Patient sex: M
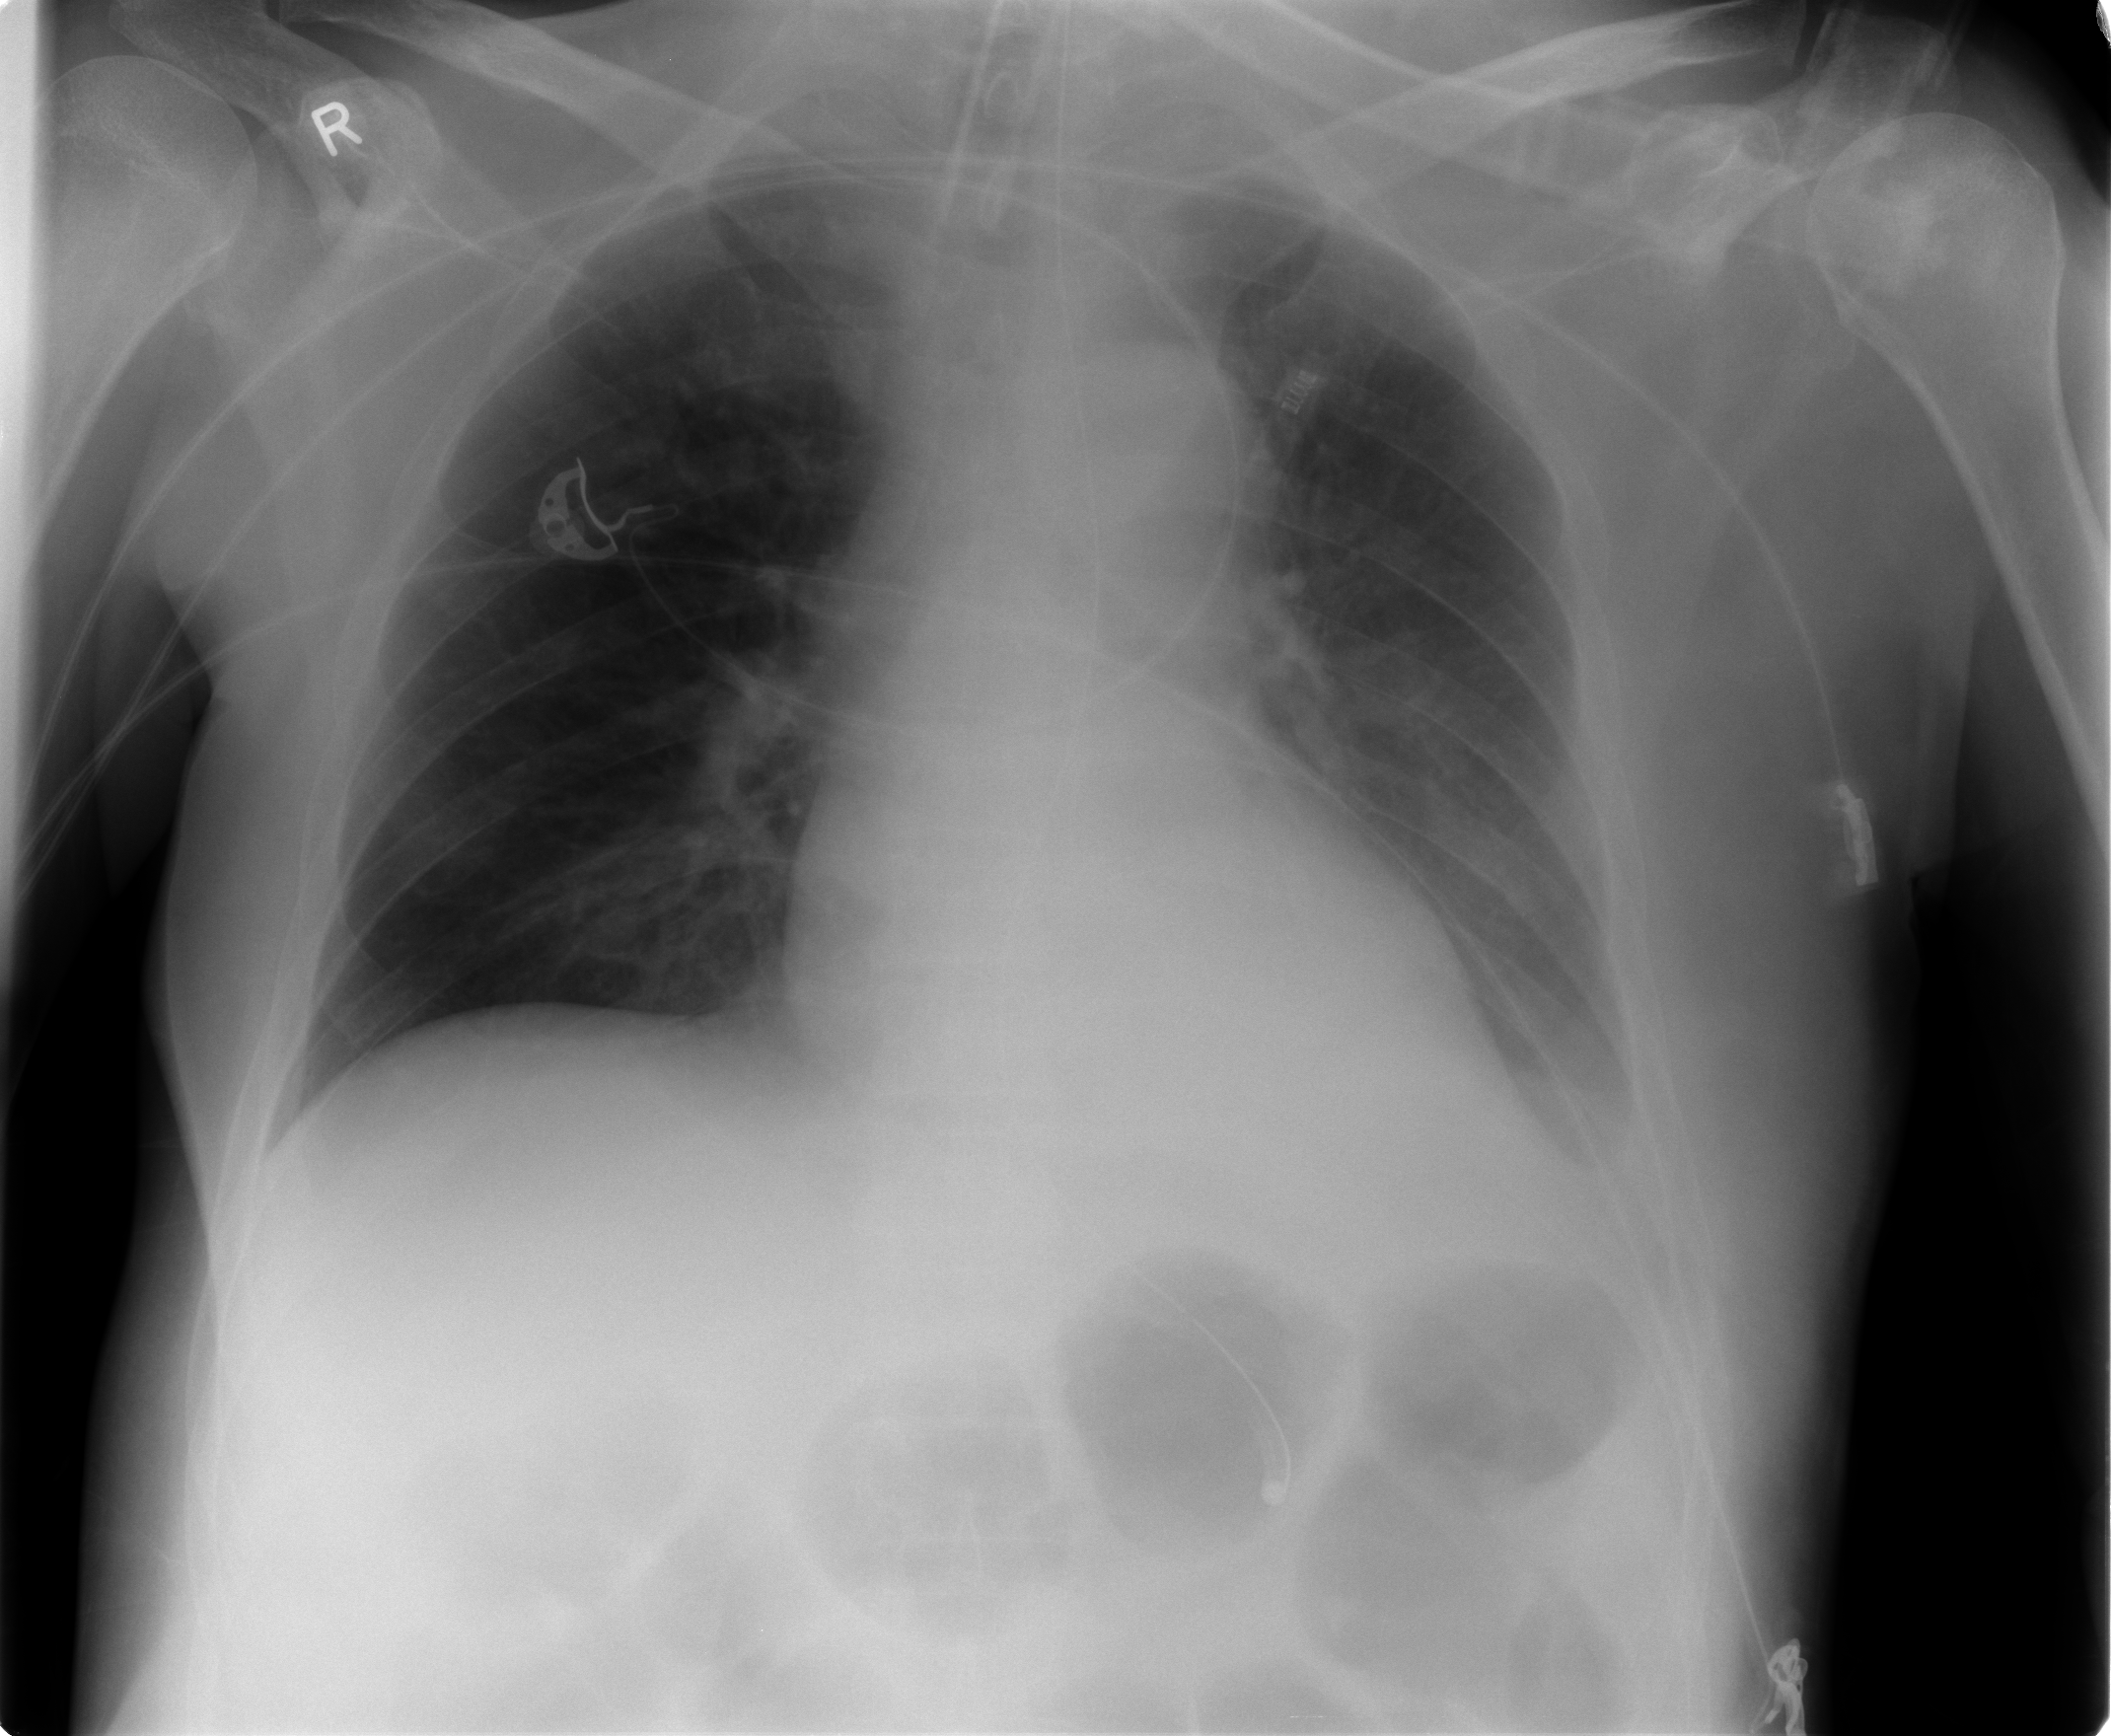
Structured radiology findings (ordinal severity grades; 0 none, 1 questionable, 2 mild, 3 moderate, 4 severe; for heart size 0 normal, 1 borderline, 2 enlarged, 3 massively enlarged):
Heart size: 2
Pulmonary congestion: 1
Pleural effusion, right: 0
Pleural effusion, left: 2
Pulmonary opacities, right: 0
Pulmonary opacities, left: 0
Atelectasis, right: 0
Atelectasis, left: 2